Question: I want to draw Area Chart in Coldfusion. I know we can integrate with <URL> but I don't know how to draw it.

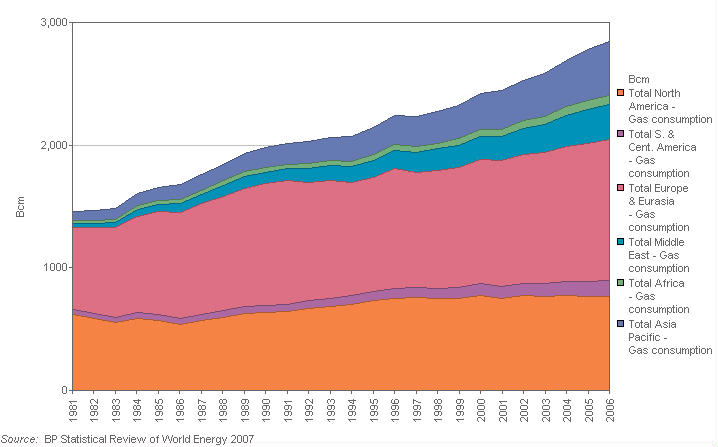
Answer: I don't need any answers right now. Because, I've done it by myself.
'''
<cfchart
chartheight="200"
chartwidth="300"
xaxistitle="Year"
yaxistitle="Month"
format="png">
<cfchartseries type="area">
<cfchartdata item="10" value="40">
<cfchartdata item="20" value="50">
</cfchartseries>
<cfchartseries type="area">
<cfchartdata item="30" value="80">
<cfchartdata item="40" value="90">
</cfchartseries>
</cfchart>
'''
<URL>